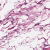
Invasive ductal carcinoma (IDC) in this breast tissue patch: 0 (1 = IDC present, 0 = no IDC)